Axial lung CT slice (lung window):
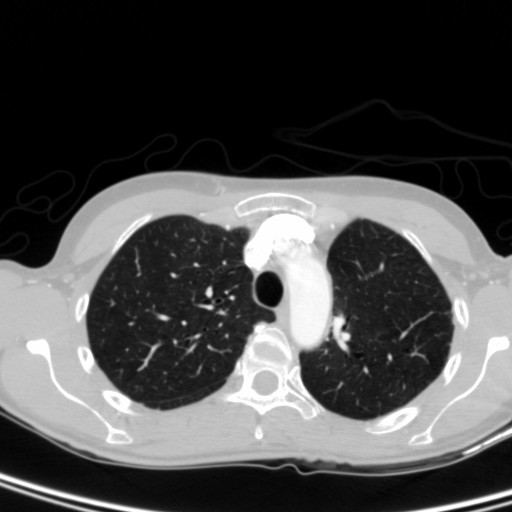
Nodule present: no